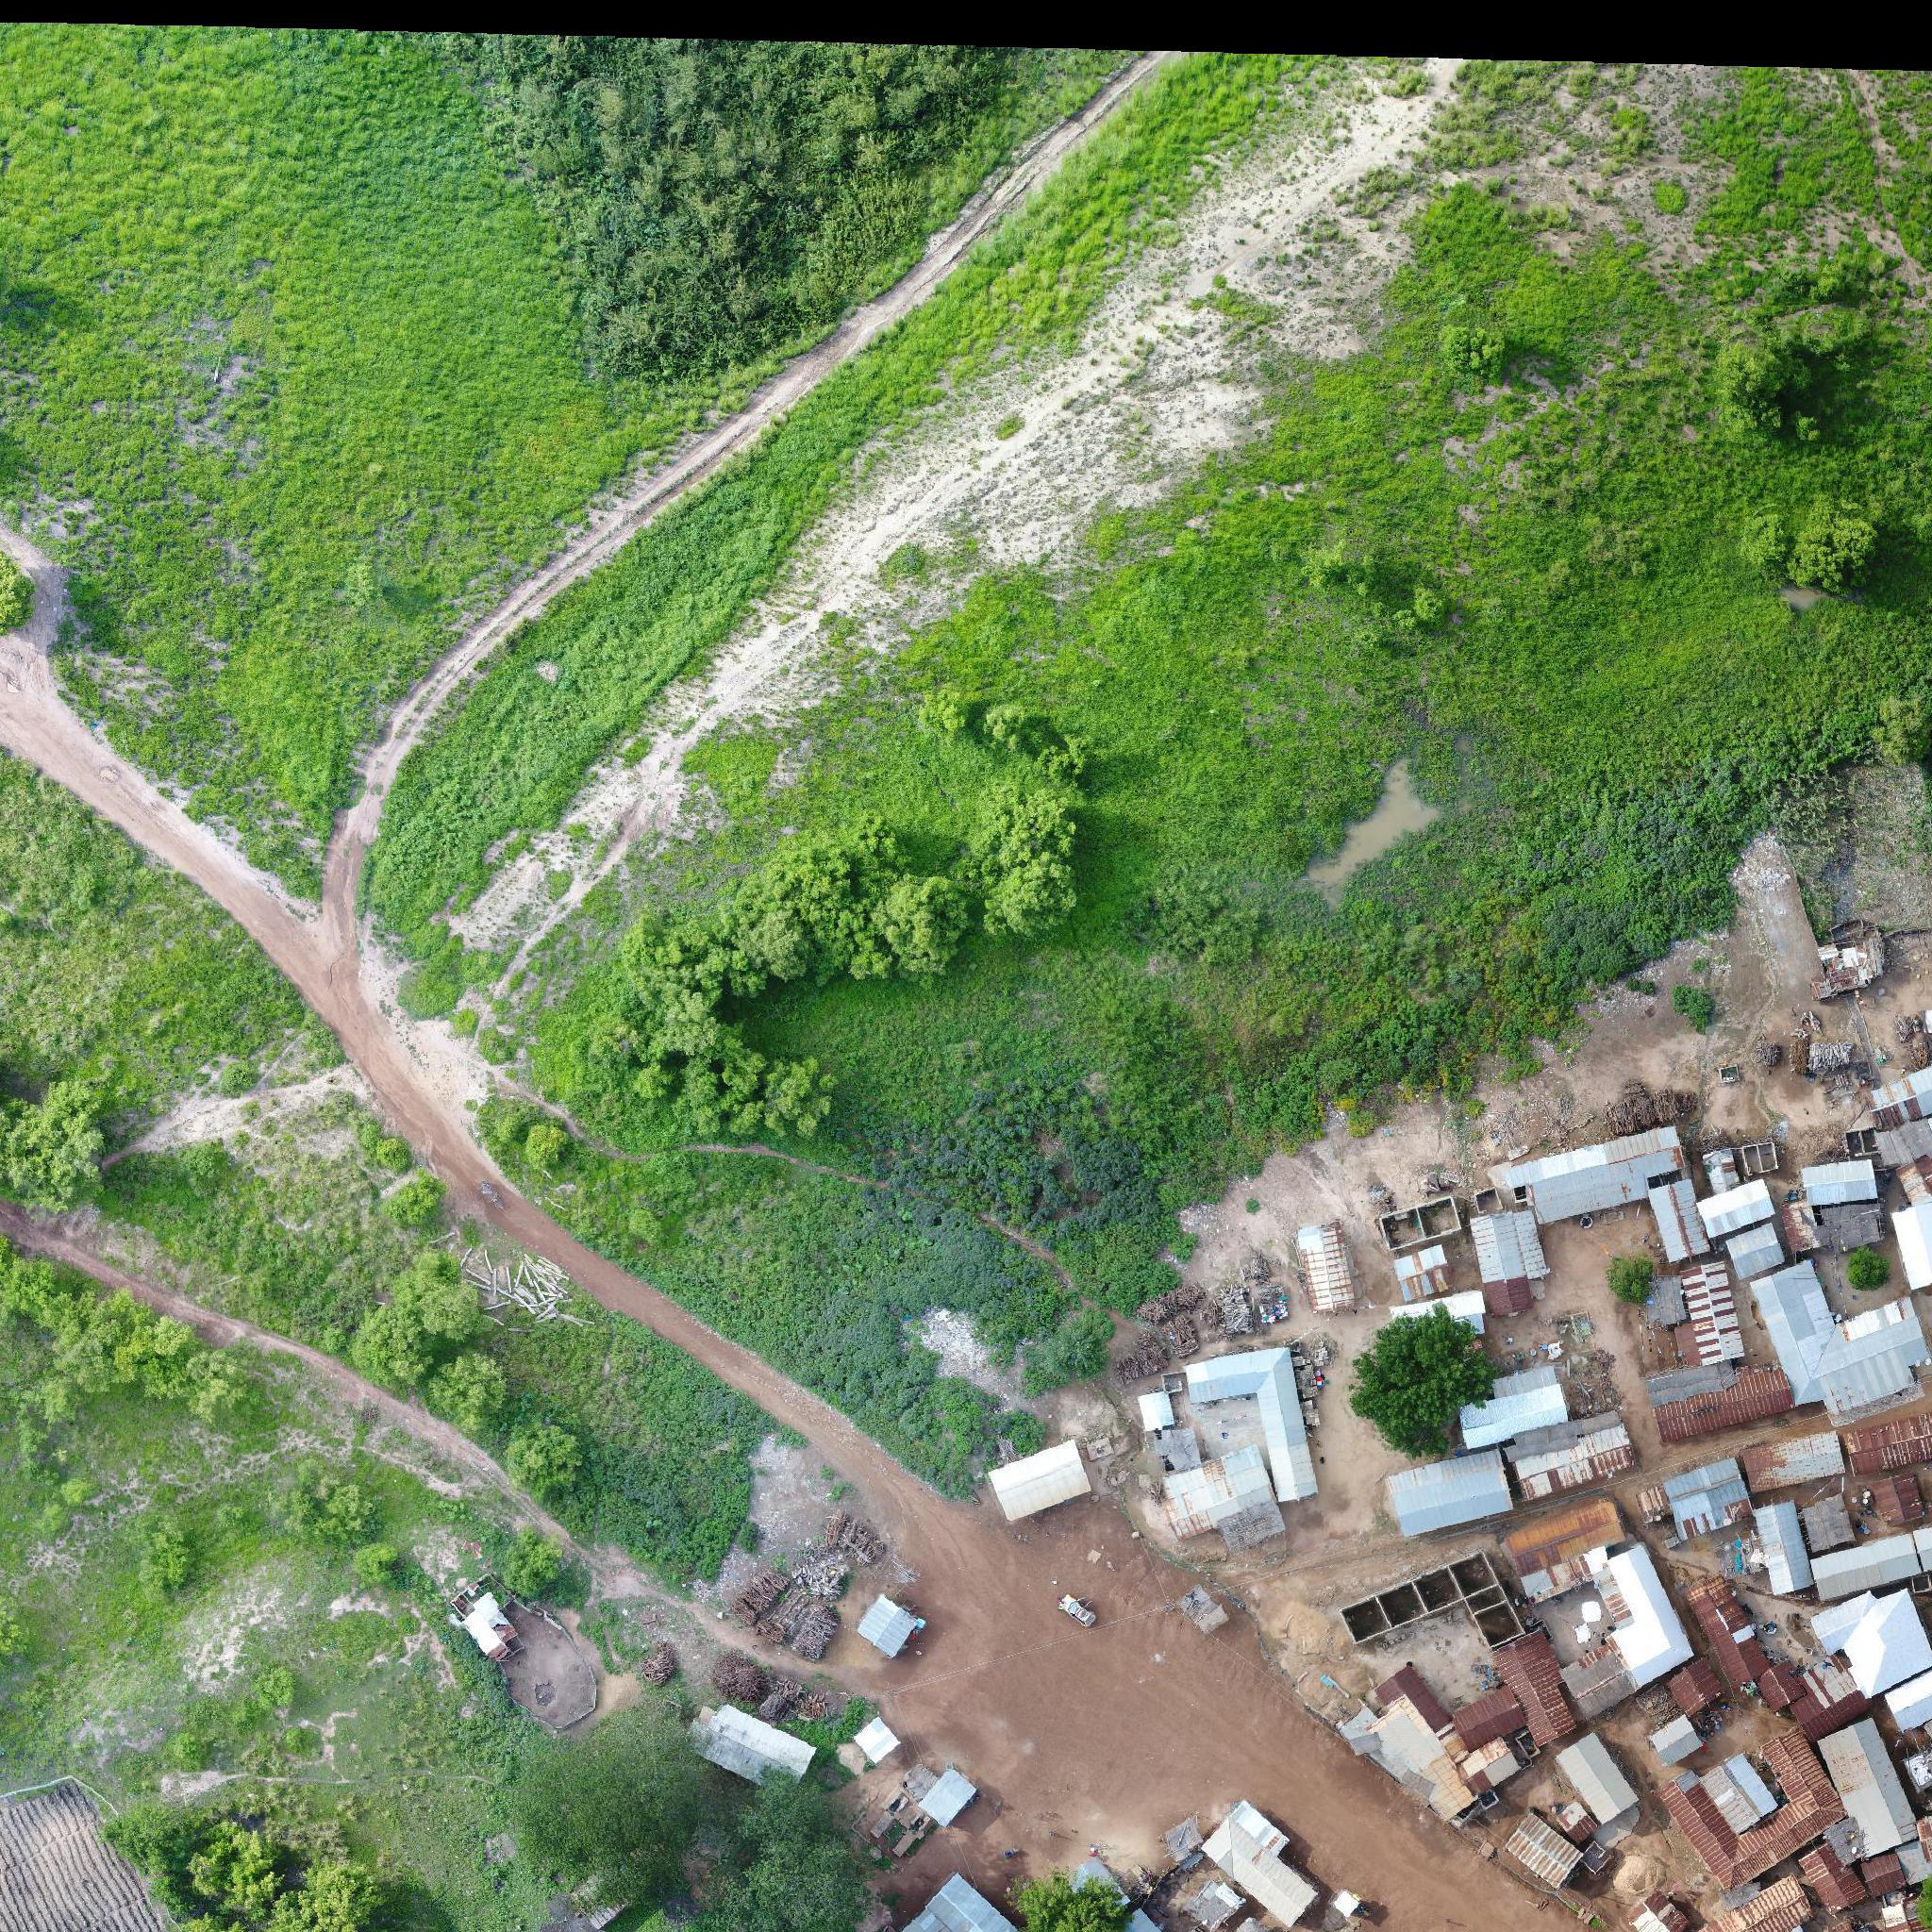
Biome: West Sudanian savanna